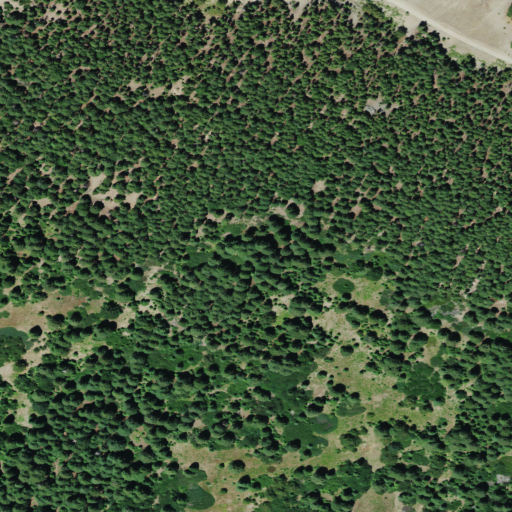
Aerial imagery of depression(s) in California named Joe Basin containing grassland, evergreen forest, low intensity development, and medium intensity development